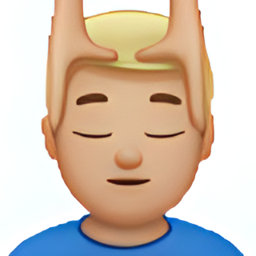
Name: man getting face massage type 3
Emoji: 💆🏼‍♂️
Group: People & Body
Sub-group: person-activity